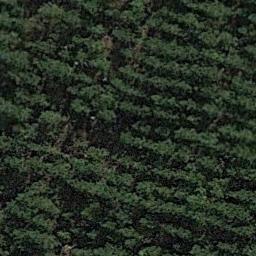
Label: forest